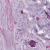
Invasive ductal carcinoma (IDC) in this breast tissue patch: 1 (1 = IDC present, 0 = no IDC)